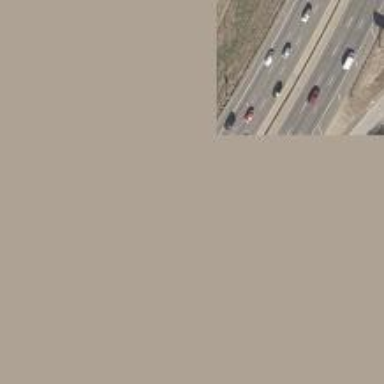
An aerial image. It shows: Bridge over motorway.